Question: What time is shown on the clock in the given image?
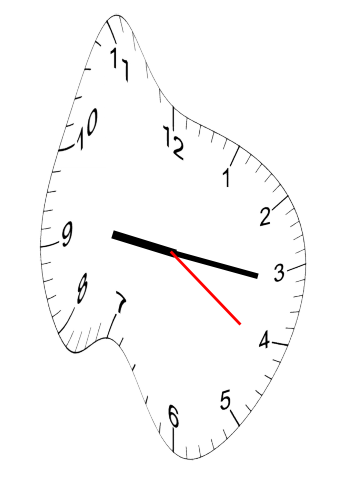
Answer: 09:16:21